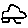
Label: car